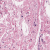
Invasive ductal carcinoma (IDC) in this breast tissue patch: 0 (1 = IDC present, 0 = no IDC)